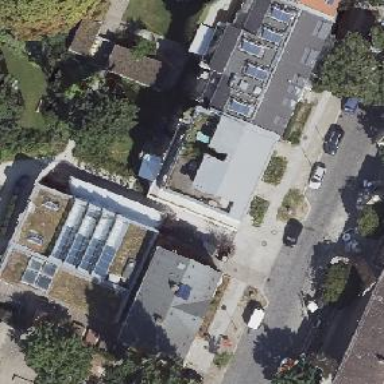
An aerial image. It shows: Saltbox shaped roof on apartment building.